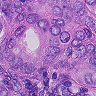
Metastatic tissue present: yes